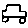
Label: car